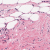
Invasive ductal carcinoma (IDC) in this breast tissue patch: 0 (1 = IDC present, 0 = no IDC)